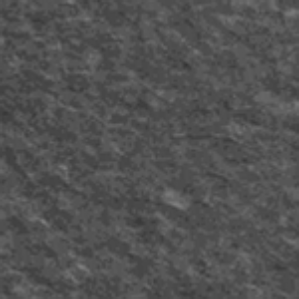
Label: frost